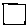
Label: square